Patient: sex M, age 55
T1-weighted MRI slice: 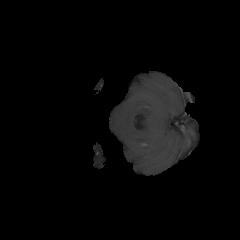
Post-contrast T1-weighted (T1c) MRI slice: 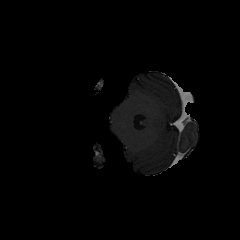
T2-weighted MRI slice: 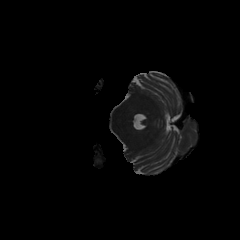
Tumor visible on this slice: no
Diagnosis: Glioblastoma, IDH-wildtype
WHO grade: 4